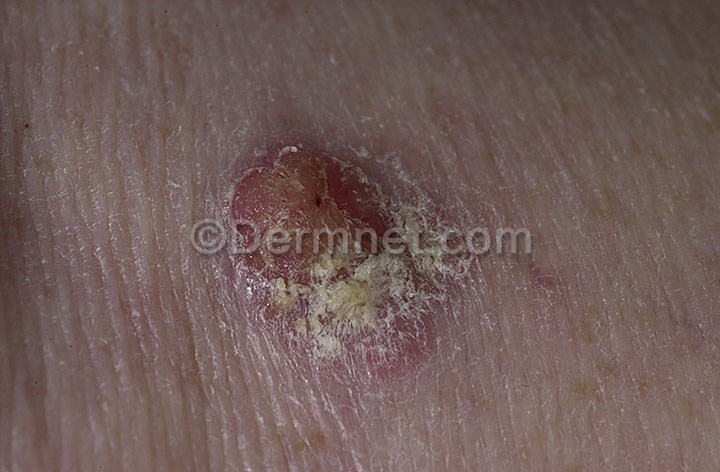
Disease: Actinic Keratosis Basal Cell Carcinoma and other Malignant Lesions